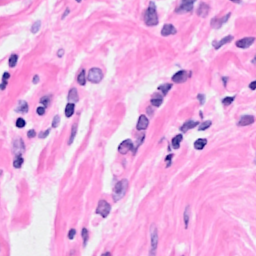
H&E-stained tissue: Breast